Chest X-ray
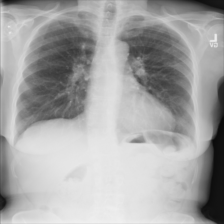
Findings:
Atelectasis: negative
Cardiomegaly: negative
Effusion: negative
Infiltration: negative
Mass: negative
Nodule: negative
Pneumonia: negative
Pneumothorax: negative
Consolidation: negative
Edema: negative
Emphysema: negative
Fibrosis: negative
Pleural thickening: negative
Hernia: negative